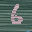
Label: 6